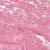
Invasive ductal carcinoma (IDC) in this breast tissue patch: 0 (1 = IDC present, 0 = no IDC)